【题型】解答题　【知识点】平面几何　【难度】easy
如图, 在 $\odot O$ 中, 弦 $AB$ 的长为 8, 点 $C$ 在 $BO$ 延长线上, 且 $\cos \angle ABC = \frac{4}{5}$, $OC = \frac{1}{2} OB$。

(1) 求 $\odot O$ 的半径。

(2) 求 $\angle BAC$ 的正切值。

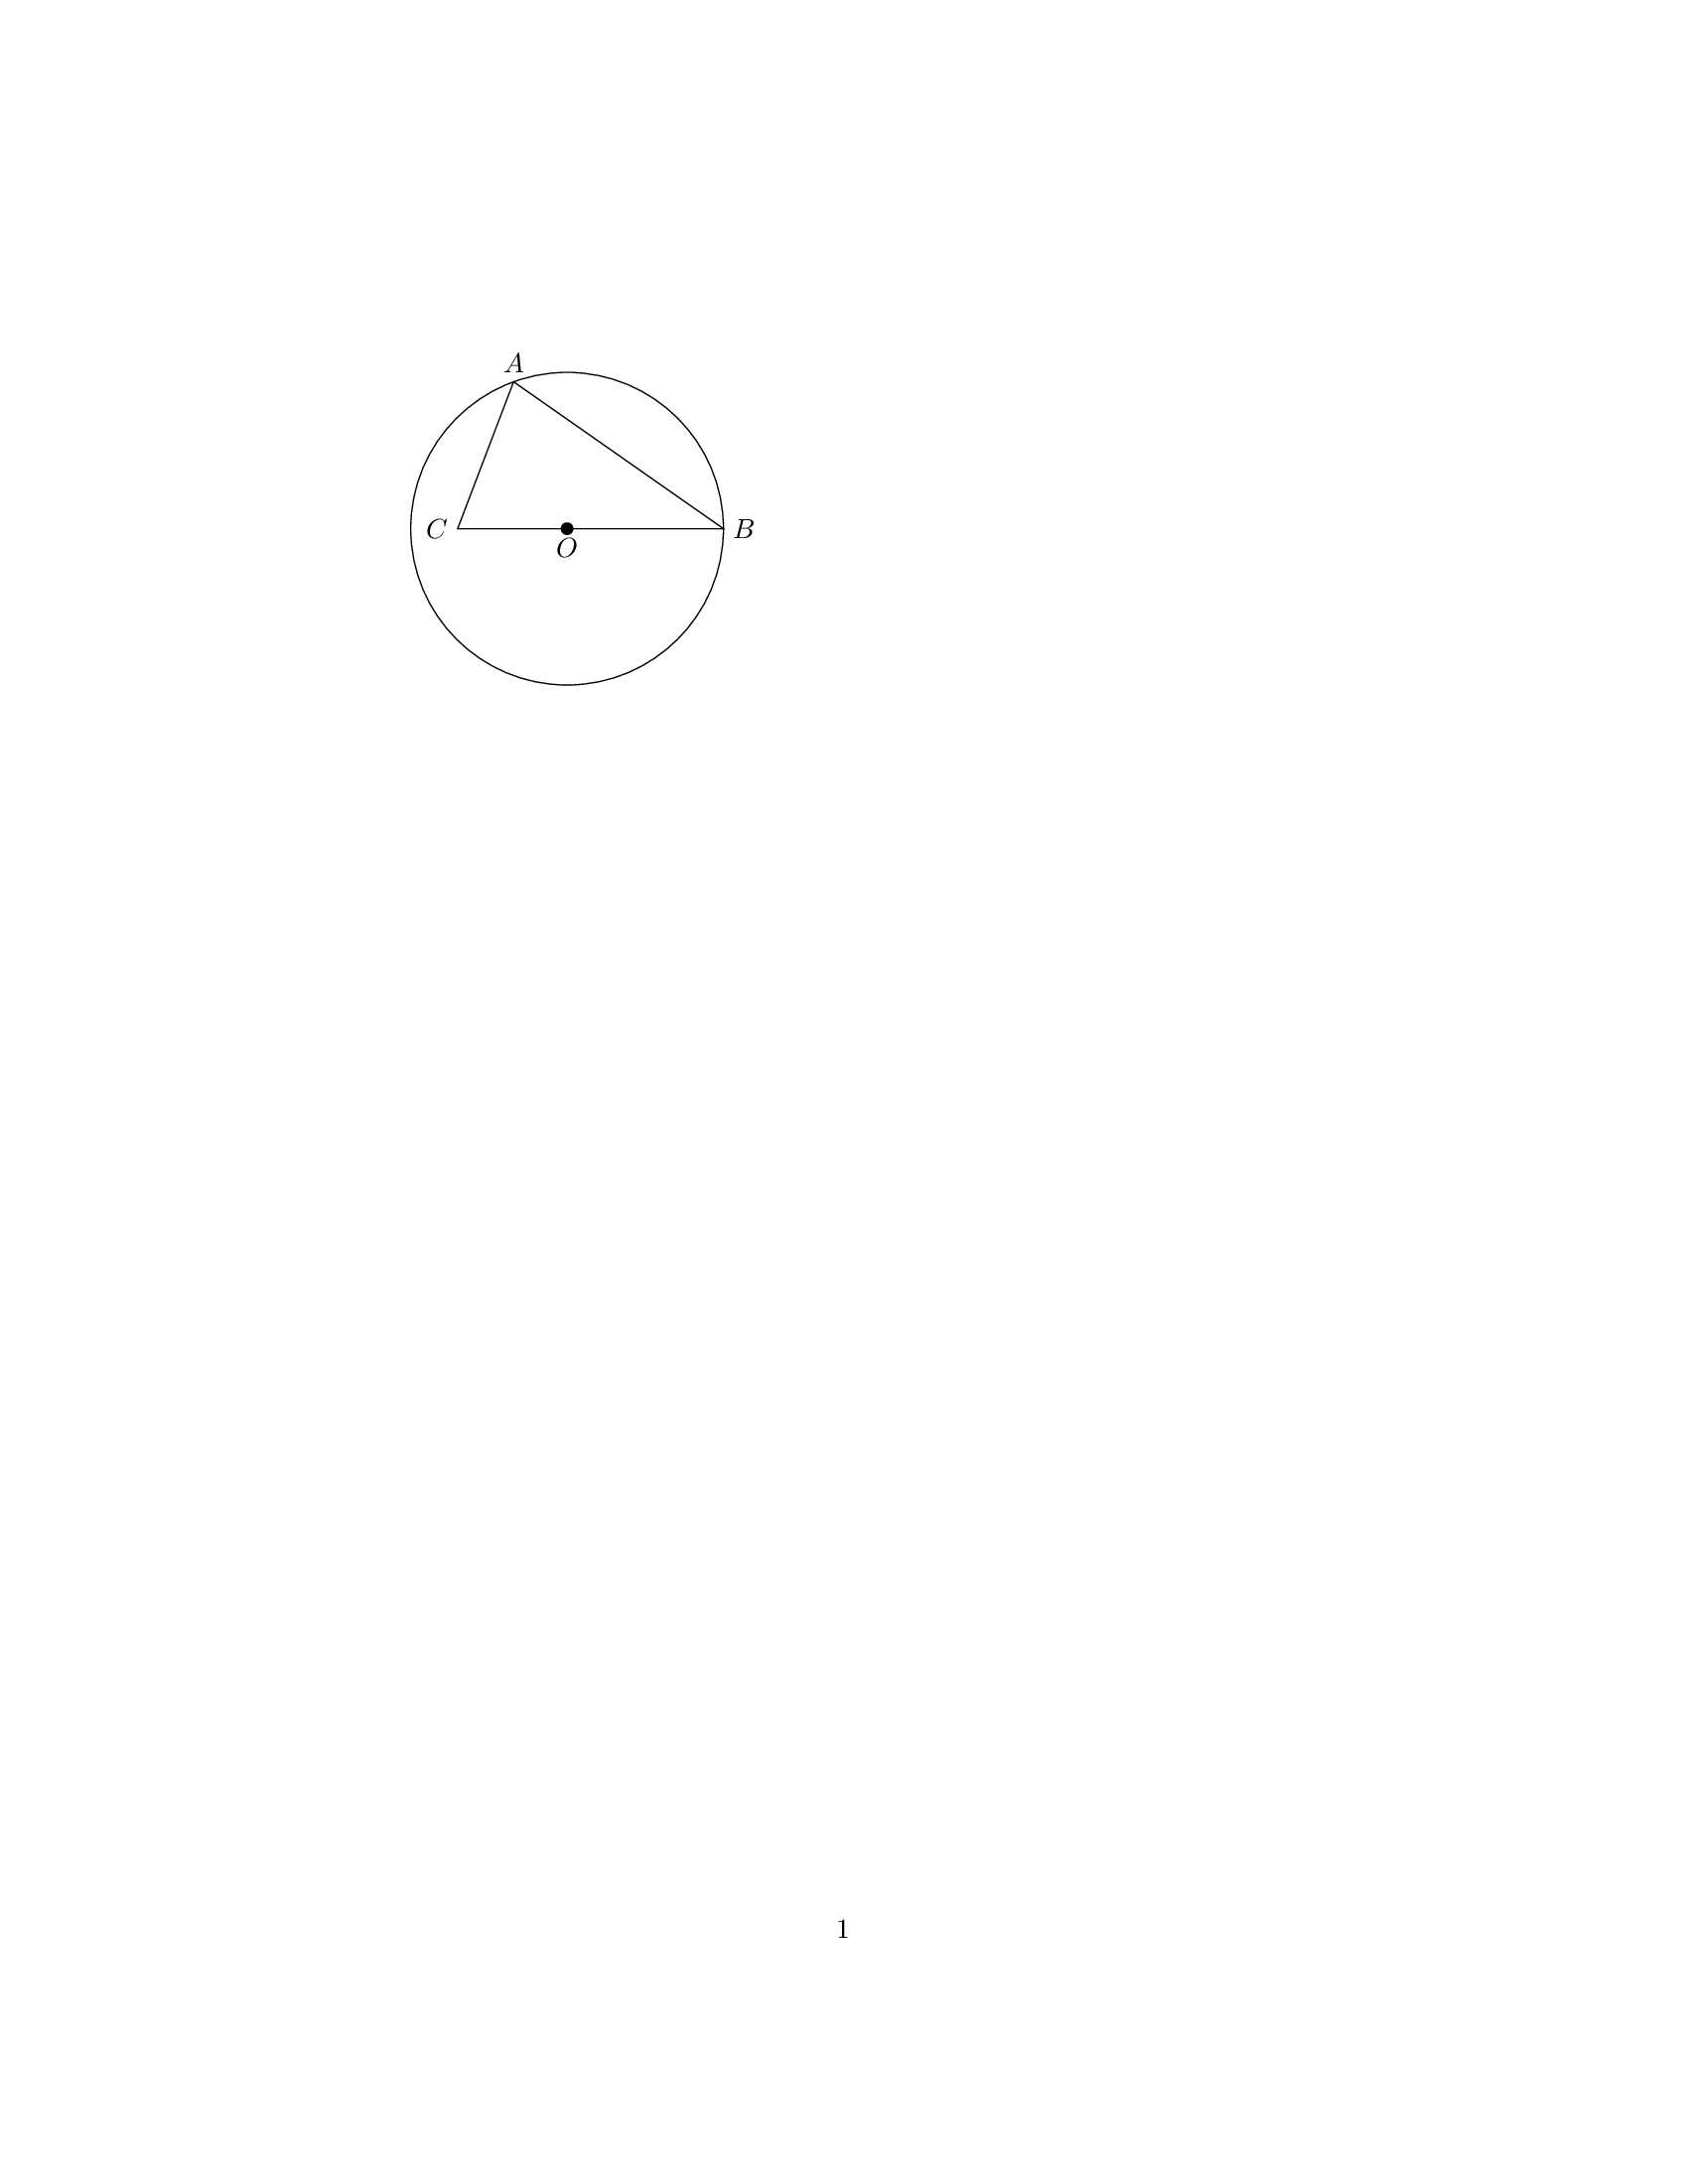
【解答】
【分析】（1）过点$O$作$OD \perp AB$，垂足为$D$，根据垂径定理可得$AD=BD=4$，然后在$\text{Rt}\triangle OBD$中，利用锐角三角函数的定义求出$OB$的长，即可解答；

（2）过点$C$作$CE \perp AB$，垂足为$E$，根据已知可得$BC=\dfrac{3}{2}OB=7.5$，再利用平行线分线段成比例可得$\dfrac{OB}{BC}=\dfrac{BD}{BE}$，从而求出$BE$的长，进而求出$AE$的长，然后在$\text{Rt}\triangle BCE$中，利用勾股定理求出$CE$的长，再在$\text{Rt}\triangle ACE$中，利用锐角三角函数的定义进行计算即可解答．

【解答】解：（1）过点$O$作$OD \perp AB$，垂足为$D$，

$\because AB=8$，
$\therefore AD=BD=\dfrac{1}{2}AB=4$，
在$\text{Rt}\triangle OBD$中，$\cos\angle ABC=\dfrac{4}{5}$，
$\therefore OB=\dfrac{BD}{\cos\angle ABC}=\dfrac{4}{\dfrac{4}{5}}=5$，
$\therefore \odot O$的半径为$5$；

（2）过点$C$作$CE \perp AB$，垂足为$E$，

$\because OC=\dfrac{1}{2}OB$，$OB=5$，

$\therefore BC=\dfrac{3}{2}OB=7.5$，

$\because OD \perp AB$，

$\therefore OD \parallel CE$，

$\therefore \dfrac{OB}{BC}=\dfrac{BD}{BE}$，

$\therefore \dfrac{2}{3}=\dfrac{4}{BE}$，

$\therefore BE=6$，

$\therefore AE=AB-BE=8-6=2$，

在$\text{Rt}\triangle BCE$中，$CE=\sqrt{BC^2-BE^2}=\sqrt{7.5^2-6^2}=4.5$，

在$\text{Rt}\triangle ACE$中，$\tan\angle BAC=\dfrac{CE}{AE}=\dfrac{4.5}{2}=\dfrac{9}{4}$，
$\therefore \angle BAC$的正切值为$\dfrac{9}{4}$．

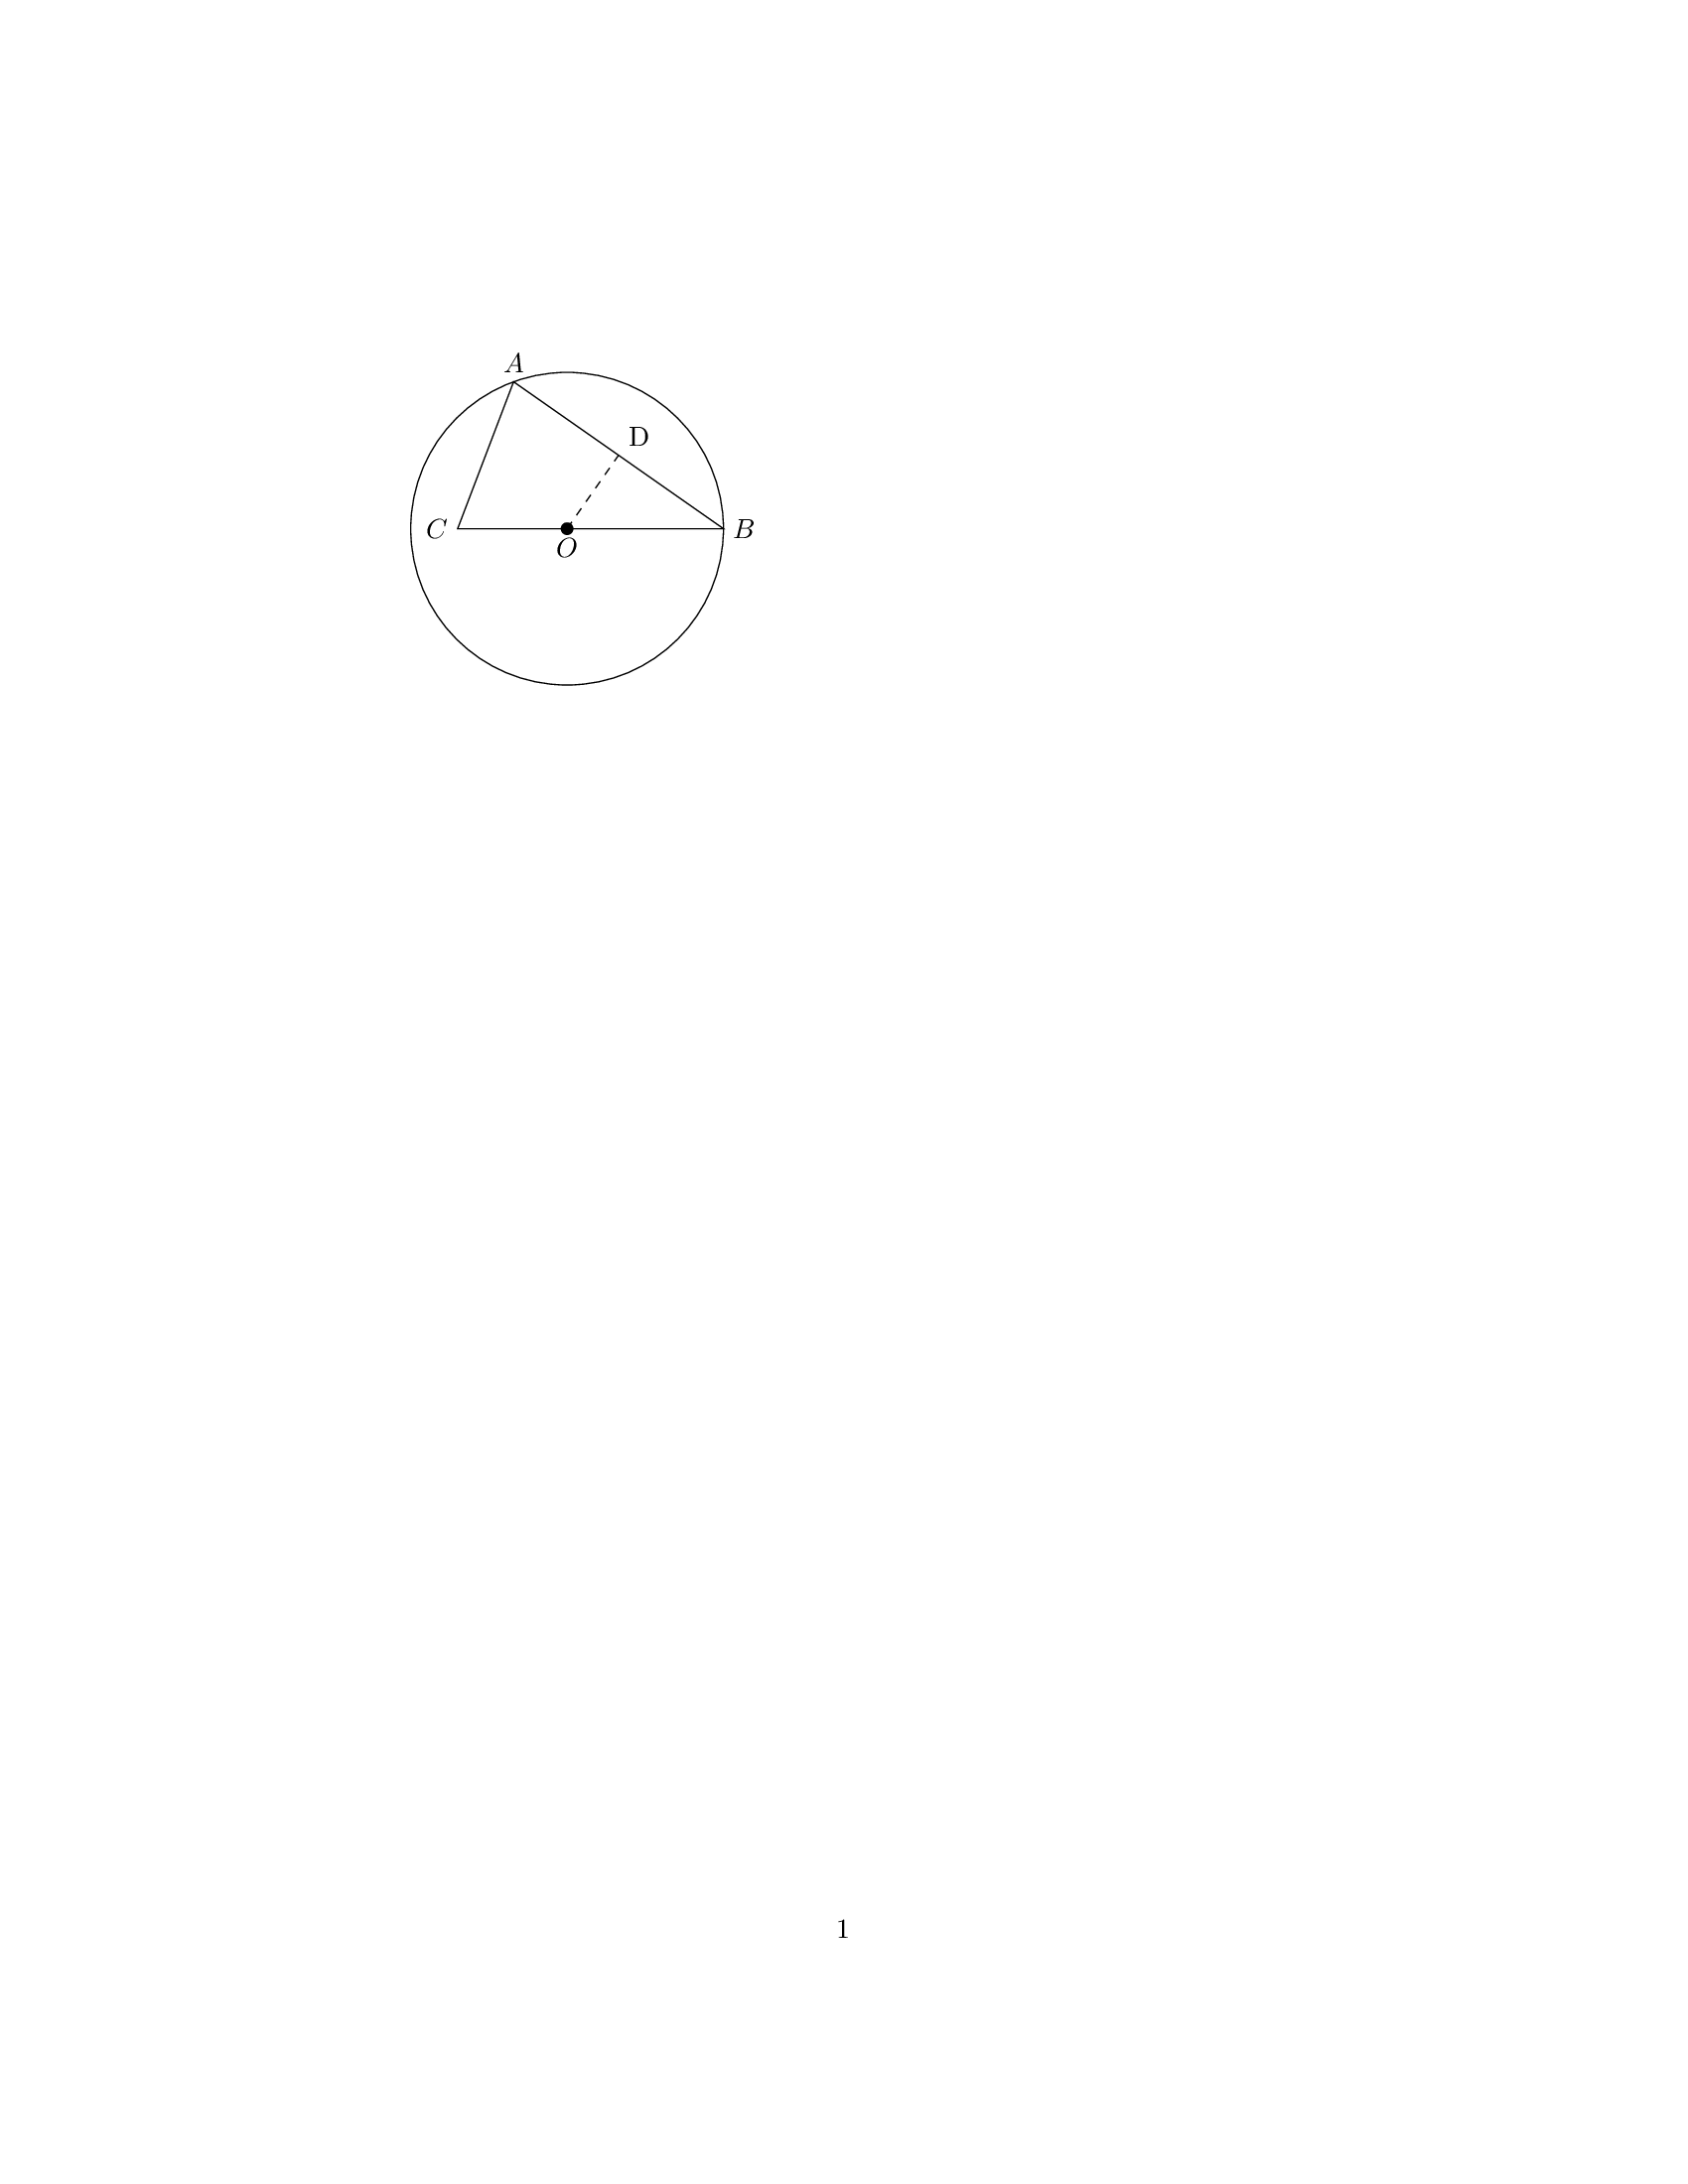
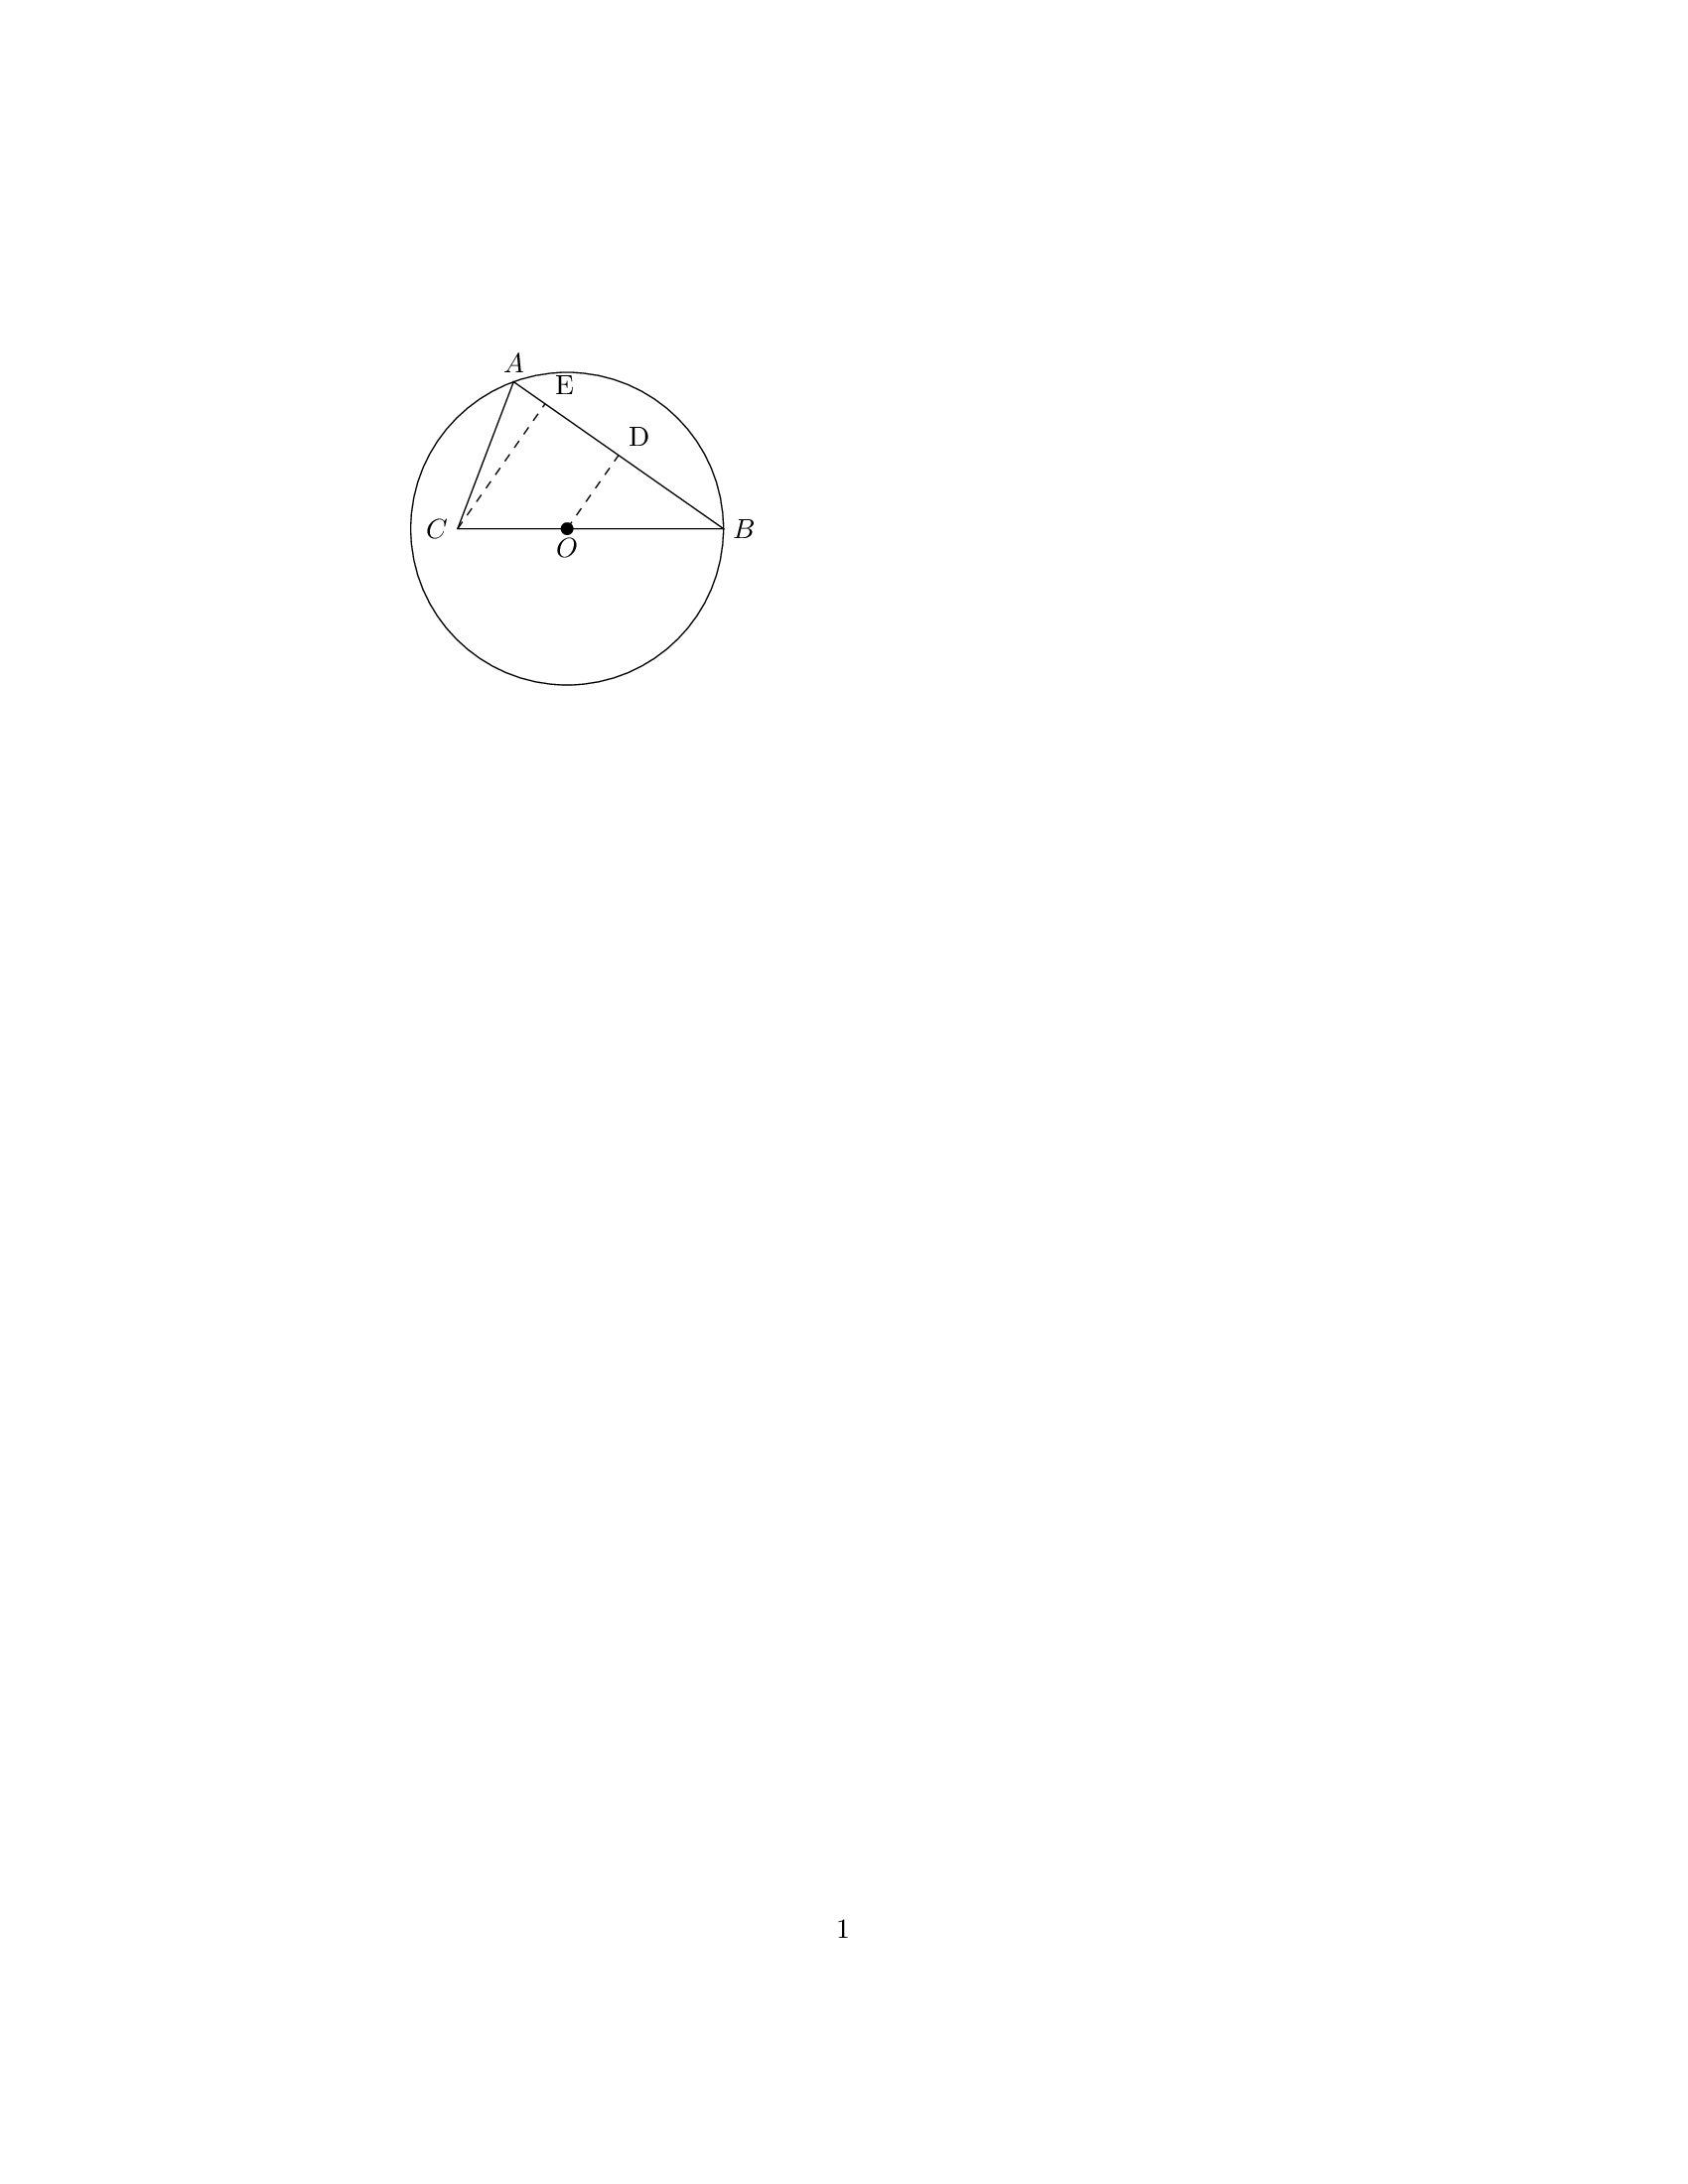